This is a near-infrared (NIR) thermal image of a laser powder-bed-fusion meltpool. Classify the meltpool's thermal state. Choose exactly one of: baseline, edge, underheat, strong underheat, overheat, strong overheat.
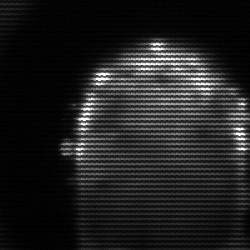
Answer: baseline